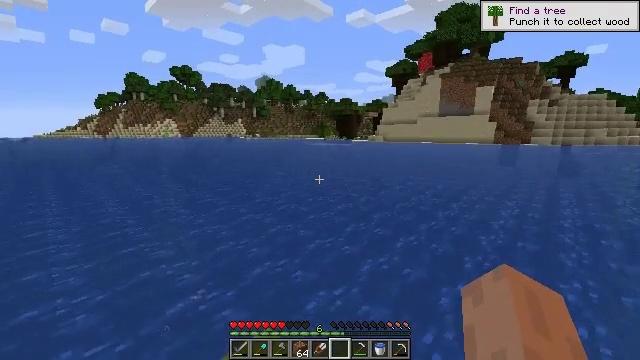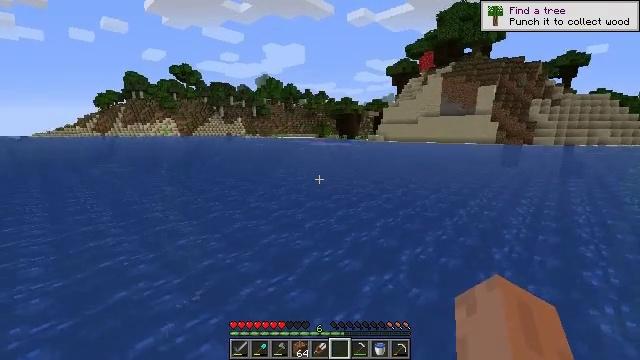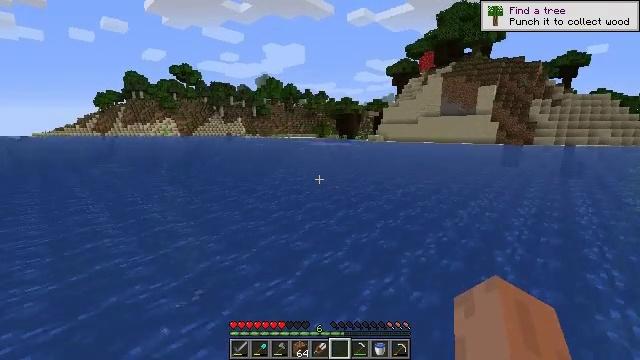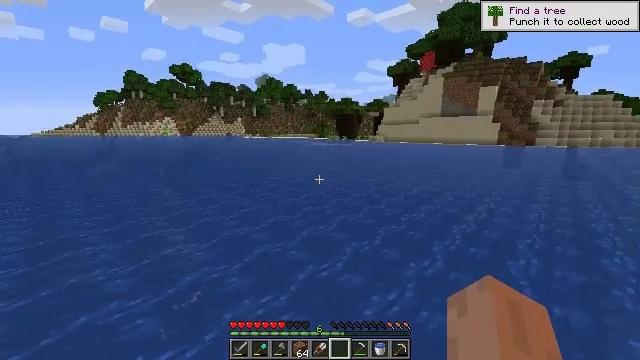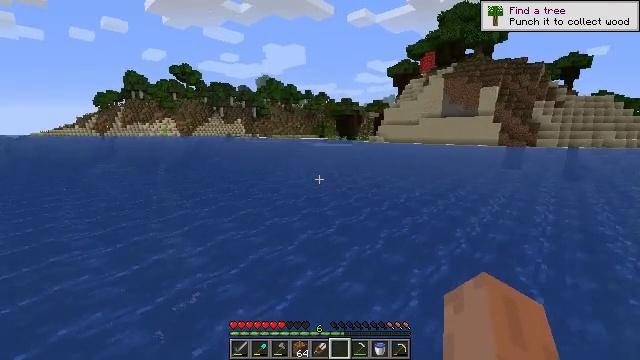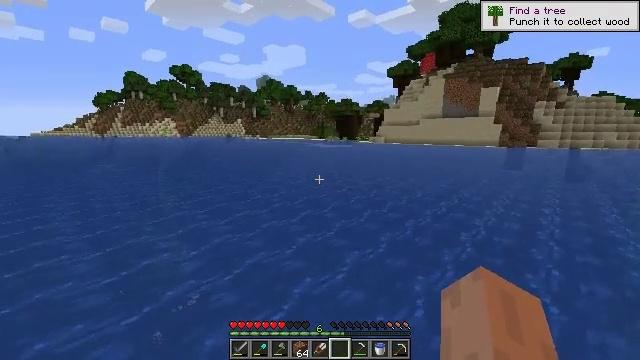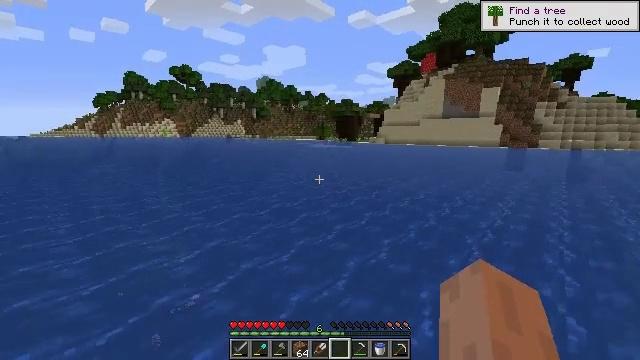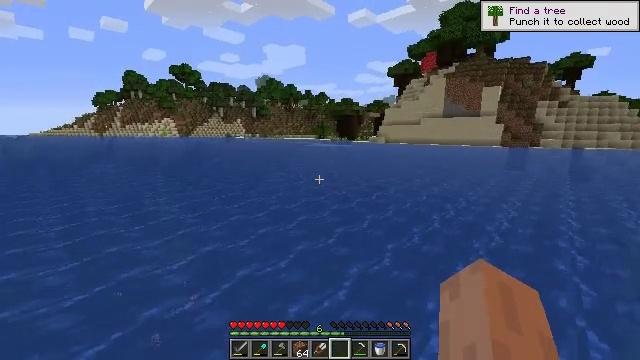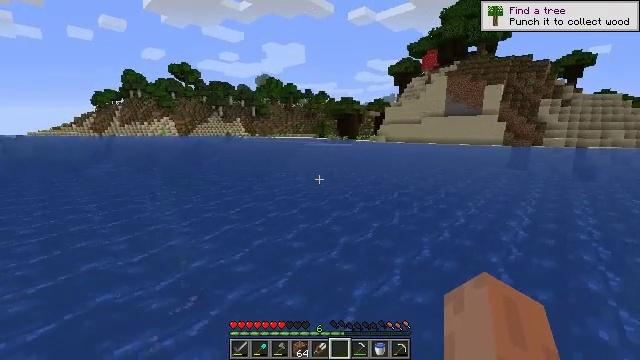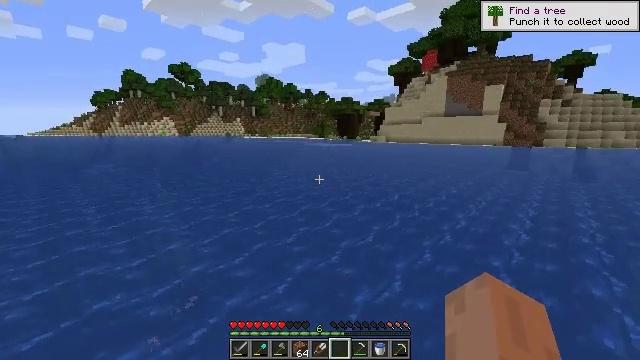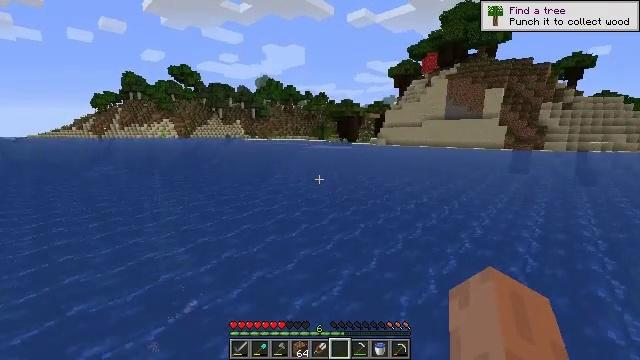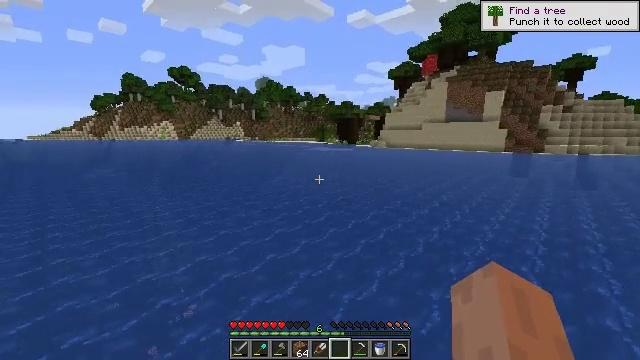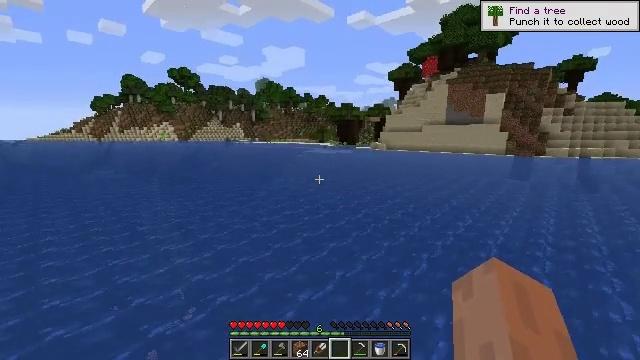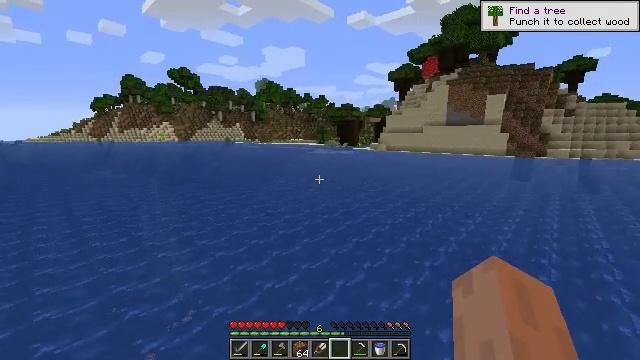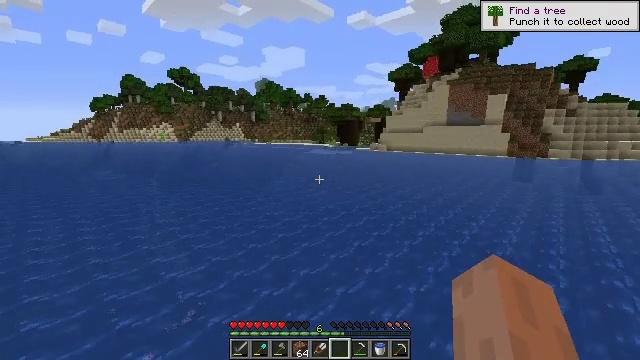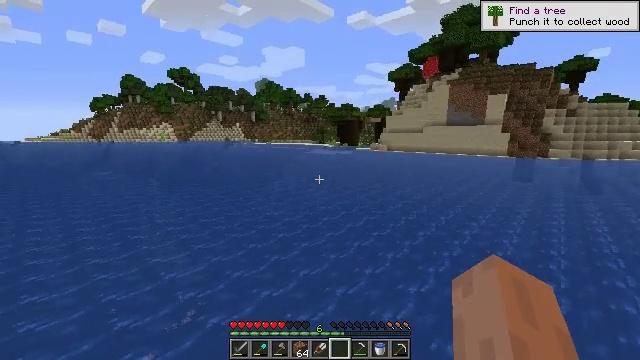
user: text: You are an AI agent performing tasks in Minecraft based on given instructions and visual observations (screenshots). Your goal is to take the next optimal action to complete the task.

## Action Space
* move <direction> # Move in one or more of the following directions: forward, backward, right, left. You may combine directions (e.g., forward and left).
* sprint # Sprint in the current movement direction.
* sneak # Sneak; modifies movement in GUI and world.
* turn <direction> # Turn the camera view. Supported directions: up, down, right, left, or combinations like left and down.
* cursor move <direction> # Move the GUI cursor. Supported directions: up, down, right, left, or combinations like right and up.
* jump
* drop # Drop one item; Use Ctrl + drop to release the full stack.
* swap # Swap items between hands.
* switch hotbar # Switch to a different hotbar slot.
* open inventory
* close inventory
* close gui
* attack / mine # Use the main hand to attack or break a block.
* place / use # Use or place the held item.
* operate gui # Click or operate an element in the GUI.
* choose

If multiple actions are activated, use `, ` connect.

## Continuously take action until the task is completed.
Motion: motion action
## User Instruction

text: Mine the dark oak log from a tree.
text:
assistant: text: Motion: move forward
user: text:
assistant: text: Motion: move forward
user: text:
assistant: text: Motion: move forward
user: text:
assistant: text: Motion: move forward
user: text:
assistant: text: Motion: move forward
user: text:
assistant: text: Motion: move forward
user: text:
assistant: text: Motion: move forward
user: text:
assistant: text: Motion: move forward
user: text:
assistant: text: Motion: move forward, jump
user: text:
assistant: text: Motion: move forward, jump
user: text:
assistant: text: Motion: move forward, jump
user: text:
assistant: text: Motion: move forward, jump
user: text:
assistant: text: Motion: move forward, jump
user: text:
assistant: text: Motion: move forward, jump
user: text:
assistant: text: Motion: move forward, jump
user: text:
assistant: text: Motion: move forward, jump
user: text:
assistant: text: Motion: move forward, jump
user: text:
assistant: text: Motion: move forward
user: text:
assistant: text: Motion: move forward
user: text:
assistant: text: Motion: move forward
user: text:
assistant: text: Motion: move forward
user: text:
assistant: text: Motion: move forward
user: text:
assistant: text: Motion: move forward
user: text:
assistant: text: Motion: move forward
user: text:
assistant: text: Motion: move forward
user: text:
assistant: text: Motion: move forward
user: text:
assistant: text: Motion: move forward
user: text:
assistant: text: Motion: move forward
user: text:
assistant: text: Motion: move forward
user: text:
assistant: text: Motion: move forward